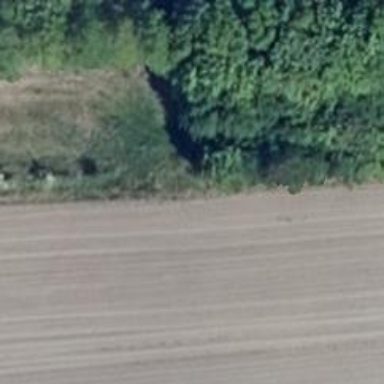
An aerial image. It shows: Hunting stand.